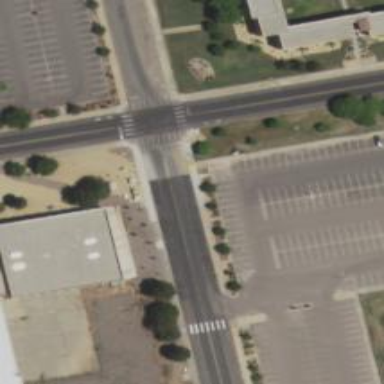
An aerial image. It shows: Footway with asphalt surface and crossing.